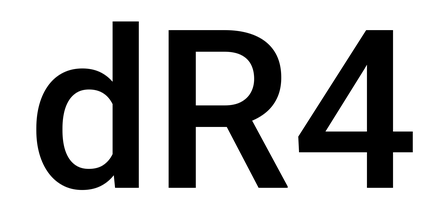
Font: Roboto_Medium